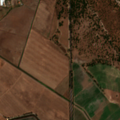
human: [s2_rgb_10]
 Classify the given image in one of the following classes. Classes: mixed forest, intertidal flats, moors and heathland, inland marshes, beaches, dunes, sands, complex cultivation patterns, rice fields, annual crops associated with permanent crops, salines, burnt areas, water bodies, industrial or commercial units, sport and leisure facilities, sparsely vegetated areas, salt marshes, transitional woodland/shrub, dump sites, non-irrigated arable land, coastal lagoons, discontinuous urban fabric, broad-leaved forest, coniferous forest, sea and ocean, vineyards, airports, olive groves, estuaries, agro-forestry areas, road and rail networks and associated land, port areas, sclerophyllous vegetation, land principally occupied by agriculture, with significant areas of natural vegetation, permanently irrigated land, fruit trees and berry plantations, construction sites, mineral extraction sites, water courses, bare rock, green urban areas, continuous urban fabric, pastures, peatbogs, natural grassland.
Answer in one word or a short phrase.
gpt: permanently irrigated land, complex cultivation patterns, mixed forest